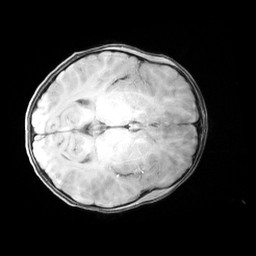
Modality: MP2RAGE
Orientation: axial
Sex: female
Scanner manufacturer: siemens
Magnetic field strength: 3 T
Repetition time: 5 s
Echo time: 0.00355 s